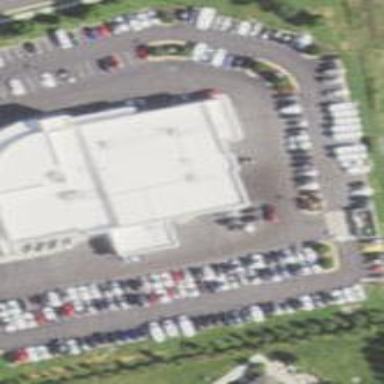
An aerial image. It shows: Building that houses car shop.